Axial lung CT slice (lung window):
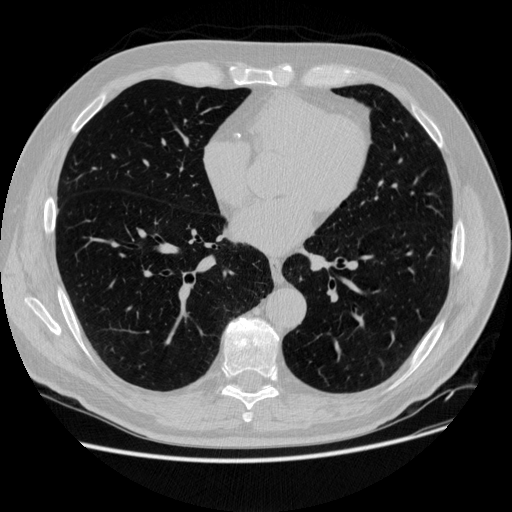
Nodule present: no